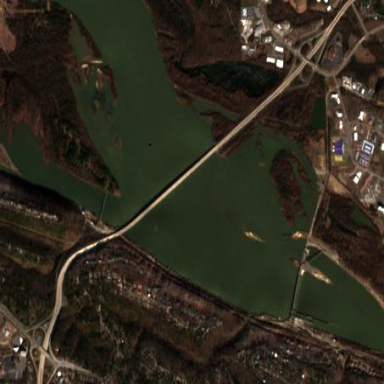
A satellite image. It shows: Man-made bridge.